The image is an STFT spectrogram (time versus frequency) of a rolling-element bearing's vibration signal. Diagnose the bearing from this image, choosing from: normal, inner_race, outer_race, ball.
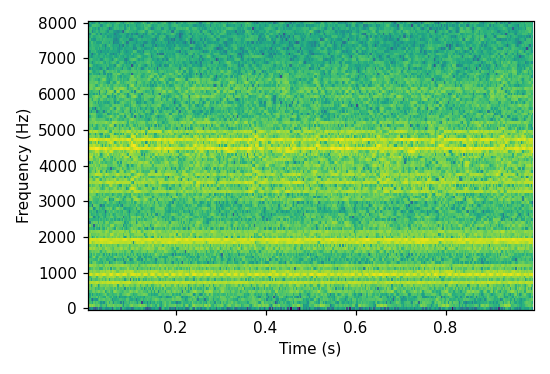
Answer: outer_race